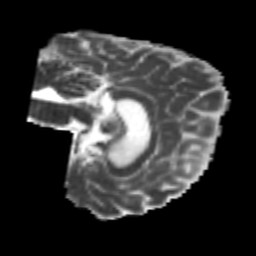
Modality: MD
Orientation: sagittal
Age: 22
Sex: male
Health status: healthy
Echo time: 0.074 s